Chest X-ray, AP view. Patient: 54 years old, sex M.
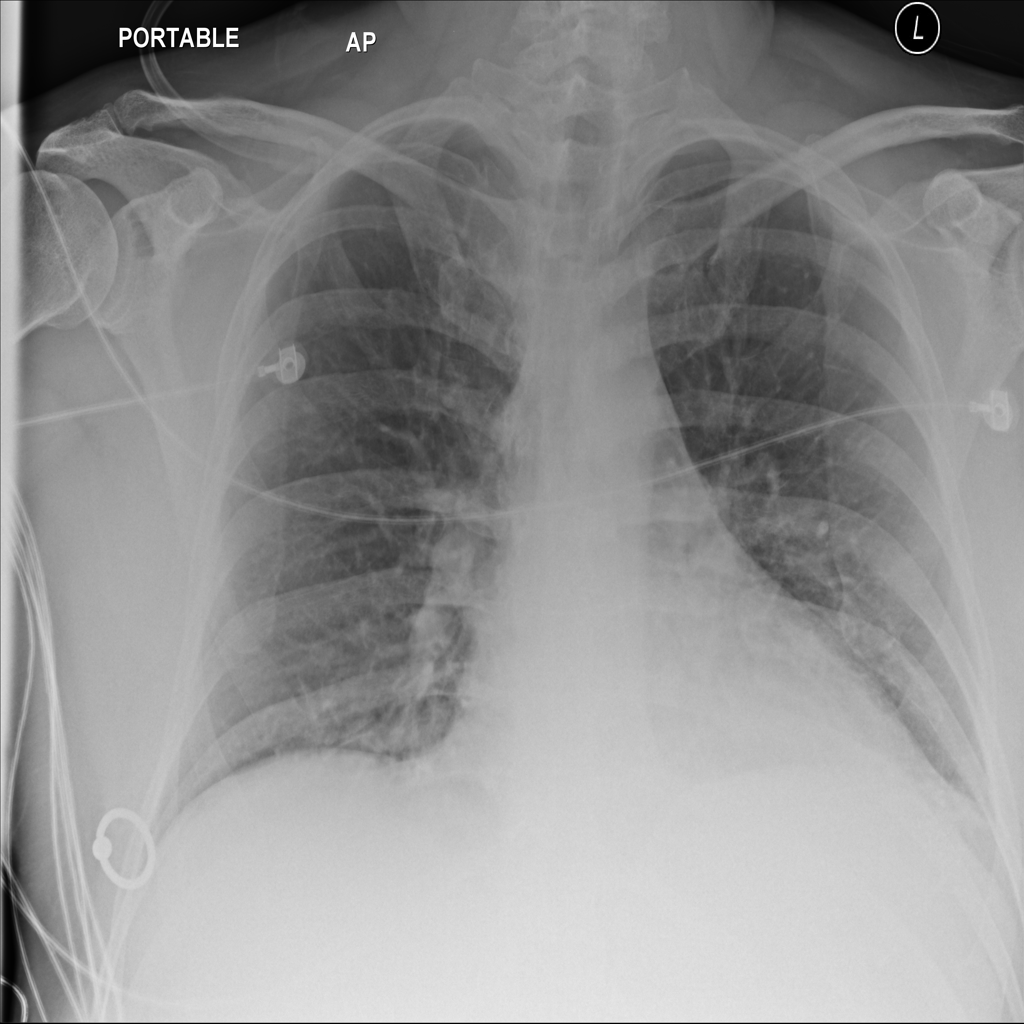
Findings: No Finding